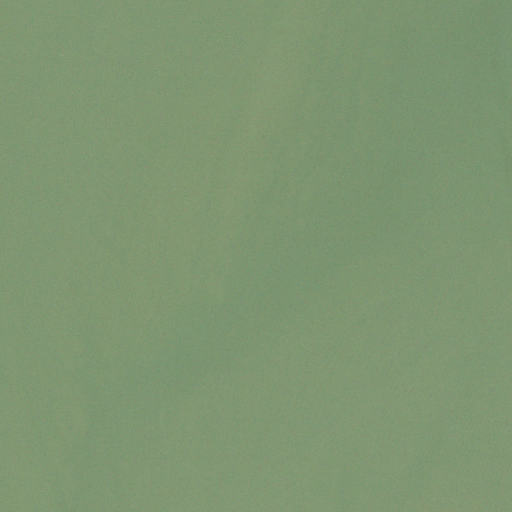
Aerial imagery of island in Tennessee named Fooshee Island (historical) containing only open water